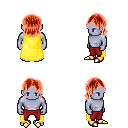
a pixel art fantasy rpg character, male body template, dark elf, purple skin, yellow cape, red pants, red long bangs hairstyle, gold boots, four views (front, back, left, right), 2x2 character sprite sheet, small pixel art, hard edges, no anti-aliasing